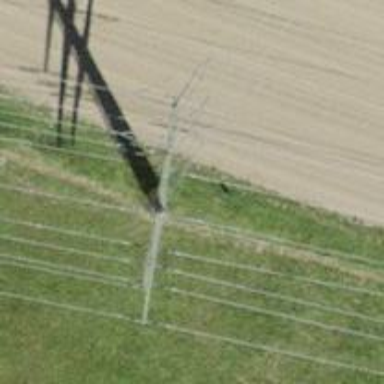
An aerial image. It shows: Power line with three cables.